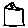
Label: house